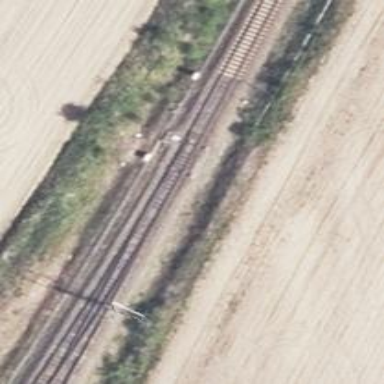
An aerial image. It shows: Railway switch.